Question: I have a control which I am adding to the map using google maps v3, currently it looks like this:

See how the right pointing arrow is out to the side?
I am currently adding it using this code:
'''
// Create a div to hold the control.
var controlDiv = document.createElement('div');
var controlUI = document.createElement('button');
controlUI.id = "out";
controlUI.innerHTML = "<i class='icon-chevron-right'></i>";
controlDiv.appendChild(controlUI);
Maps.map.controls[google.maps.ControlPosition.TOP_LEFT].push(controlDiv);
'''
and it has the css...
'''
#out {position:relative;top:5px;right:0;float:right;border:1px #aaa solid;border-left:0;padding:2px 4px;-webkit-border-top-right-radius: 2px;-webkit-border-bottom-right-radius: 2px;-moz-border-radius-topright: 2px;-moz-border-radius-bottomright: 2px;border-top-right-radius: 2px;border-bottom-right-radius: 2px;}
'''
But the position is obviously a bit off. How can I make it so that the default controls move down in way for the custom control?
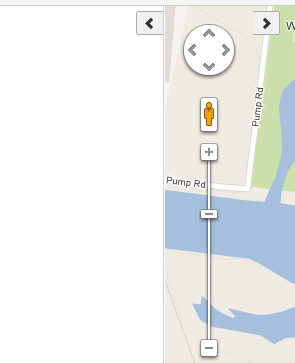
Answer: To make things a bit easier on myself, and I suggest you do the same, is to just move the controls over to the other side, its not going to hurt anyone. And I believe it looks a lot nicer.
To do this just add this to your map options
'''
mapTypeControl: false,
panControl:true,
panControlOptions: {
position: google.maps.ControlPosition.RIGHT_TOP
},
zoomControl:true,
zoomControlOptions: {
position: google.maps.ControlPosition.RIGHT_TOP
},
streetViewControl:true,
streetViewControlOptions: {
position: google.maps.ControlPosition.RIGHT_TOP
},
'''